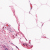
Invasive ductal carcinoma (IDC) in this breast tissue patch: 0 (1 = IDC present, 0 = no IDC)